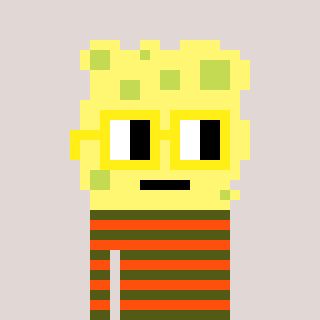
a pixel art character with square yellow glasses, a sponge-shaped head and a orange-colored body on a warm background